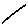
Label: line